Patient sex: M
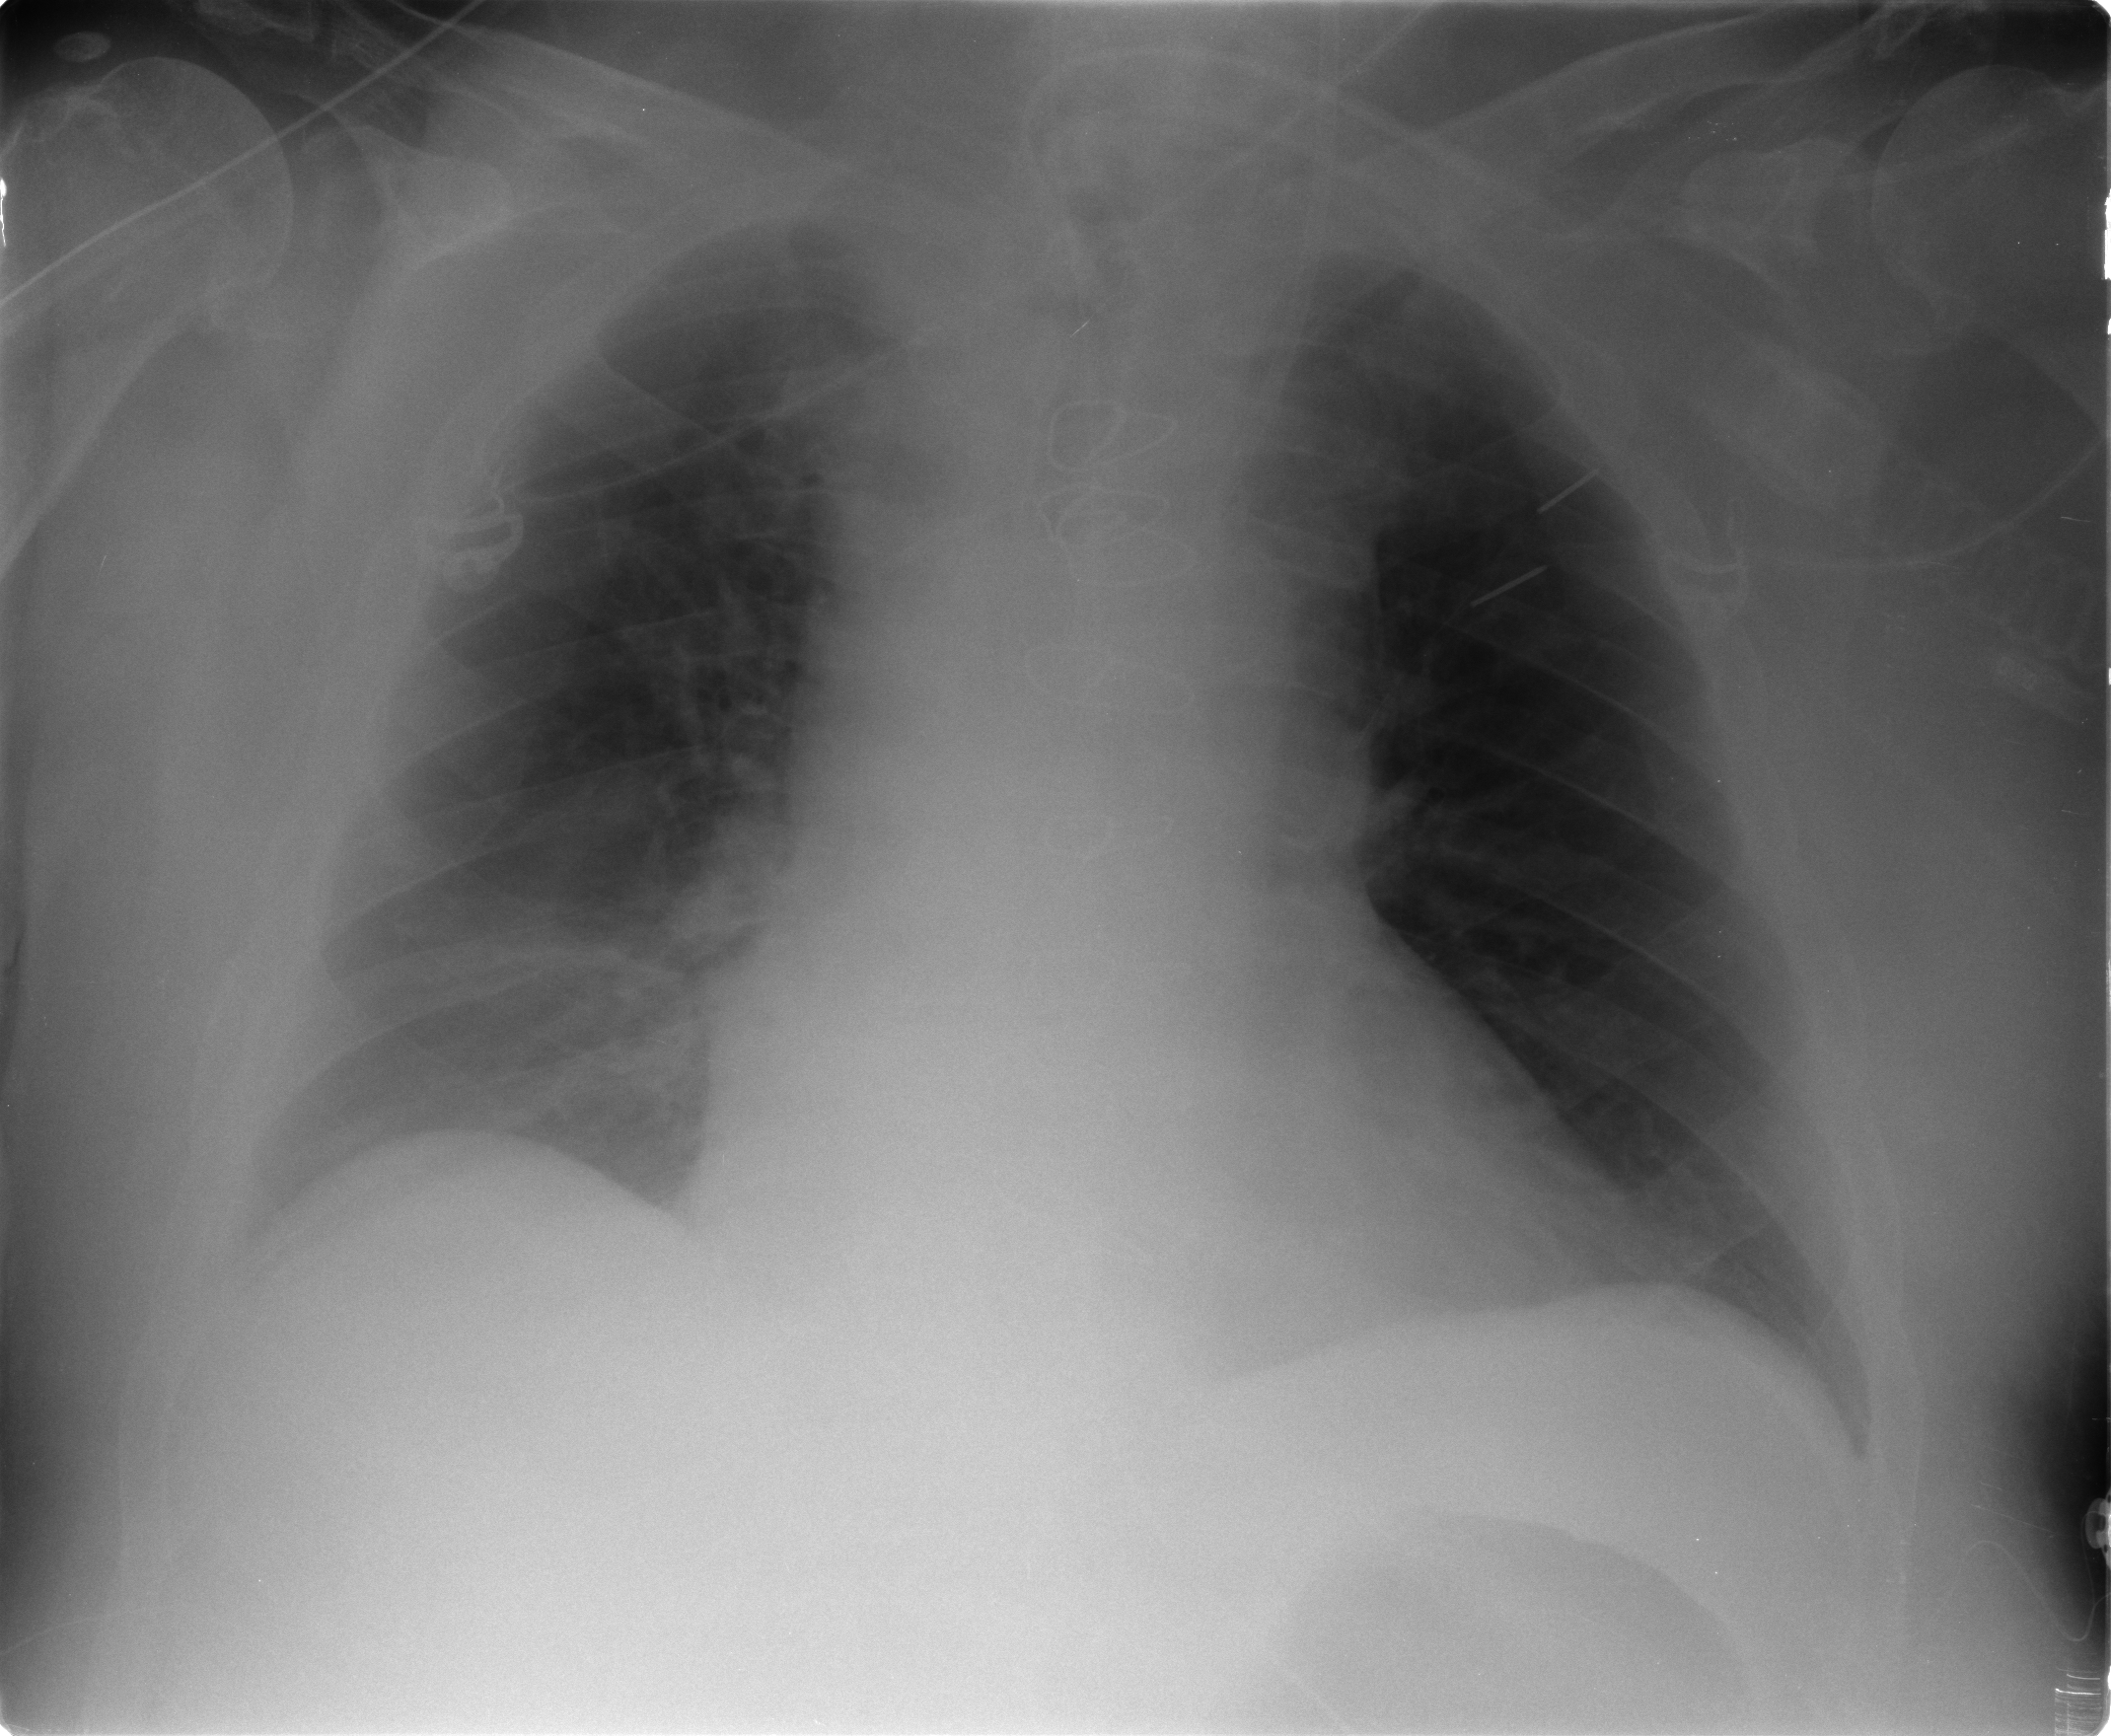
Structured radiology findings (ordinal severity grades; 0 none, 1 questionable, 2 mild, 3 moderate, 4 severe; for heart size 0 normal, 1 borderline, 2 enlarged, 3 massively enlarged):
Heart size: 1
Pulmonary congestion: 0
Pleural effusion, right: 2
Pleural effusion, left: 0
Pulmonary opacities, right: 0
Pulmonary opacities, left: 0
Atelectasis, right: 1
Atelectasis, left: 0